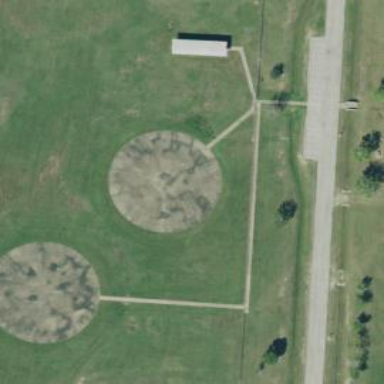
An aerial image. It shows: Image showing helipad at airport.